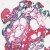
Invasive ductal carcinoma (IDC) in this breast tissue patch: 0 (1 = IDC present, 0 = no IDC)